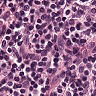
Metastatic tissue present: no